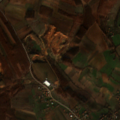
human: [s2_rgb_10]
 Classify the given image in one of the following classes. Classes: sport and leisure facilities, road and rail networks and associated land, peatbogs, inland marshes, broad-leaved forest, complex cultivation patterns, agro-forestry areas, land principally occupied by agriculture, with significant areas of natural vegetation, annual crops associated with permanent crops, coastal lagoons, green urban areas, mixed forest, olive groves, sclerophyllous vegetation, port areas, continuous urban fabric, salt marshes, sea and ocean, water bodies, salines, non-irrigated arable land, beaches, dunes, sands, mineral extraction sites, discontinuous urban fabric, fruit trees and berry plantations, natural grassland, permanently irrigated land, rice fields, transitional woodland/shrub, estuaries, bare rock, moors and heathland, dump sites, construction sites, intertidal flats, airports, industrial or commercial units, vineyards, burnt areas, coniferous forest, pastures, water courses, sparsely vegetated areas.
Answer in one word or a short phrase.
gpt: discontinuous urban fabric, non-irrigated arable land, complex cultivation patterns, land principally occupied by agriculture, with significant areas of natural vegetation, broad-leaved forest